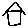
Label: house